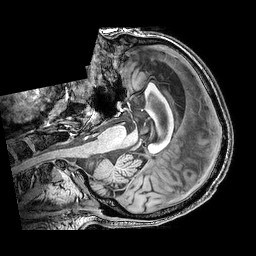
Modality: T1w
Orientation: axial
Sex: male
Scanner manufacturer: philips
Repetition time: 0.008332 s
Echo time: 0.00389 s